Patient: sex F, age 65
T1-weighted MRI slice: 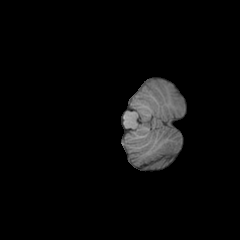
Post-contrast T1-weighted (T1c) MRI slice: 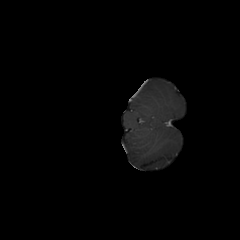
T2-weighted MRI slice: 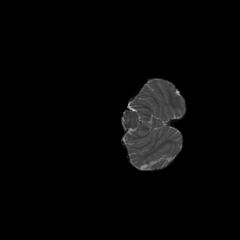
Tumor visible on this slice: no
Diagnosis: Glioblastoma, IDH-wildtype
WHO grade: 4